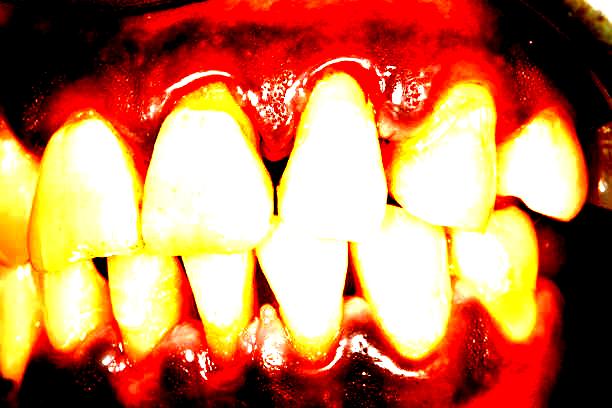
Condition: Gingivitis